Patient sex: M
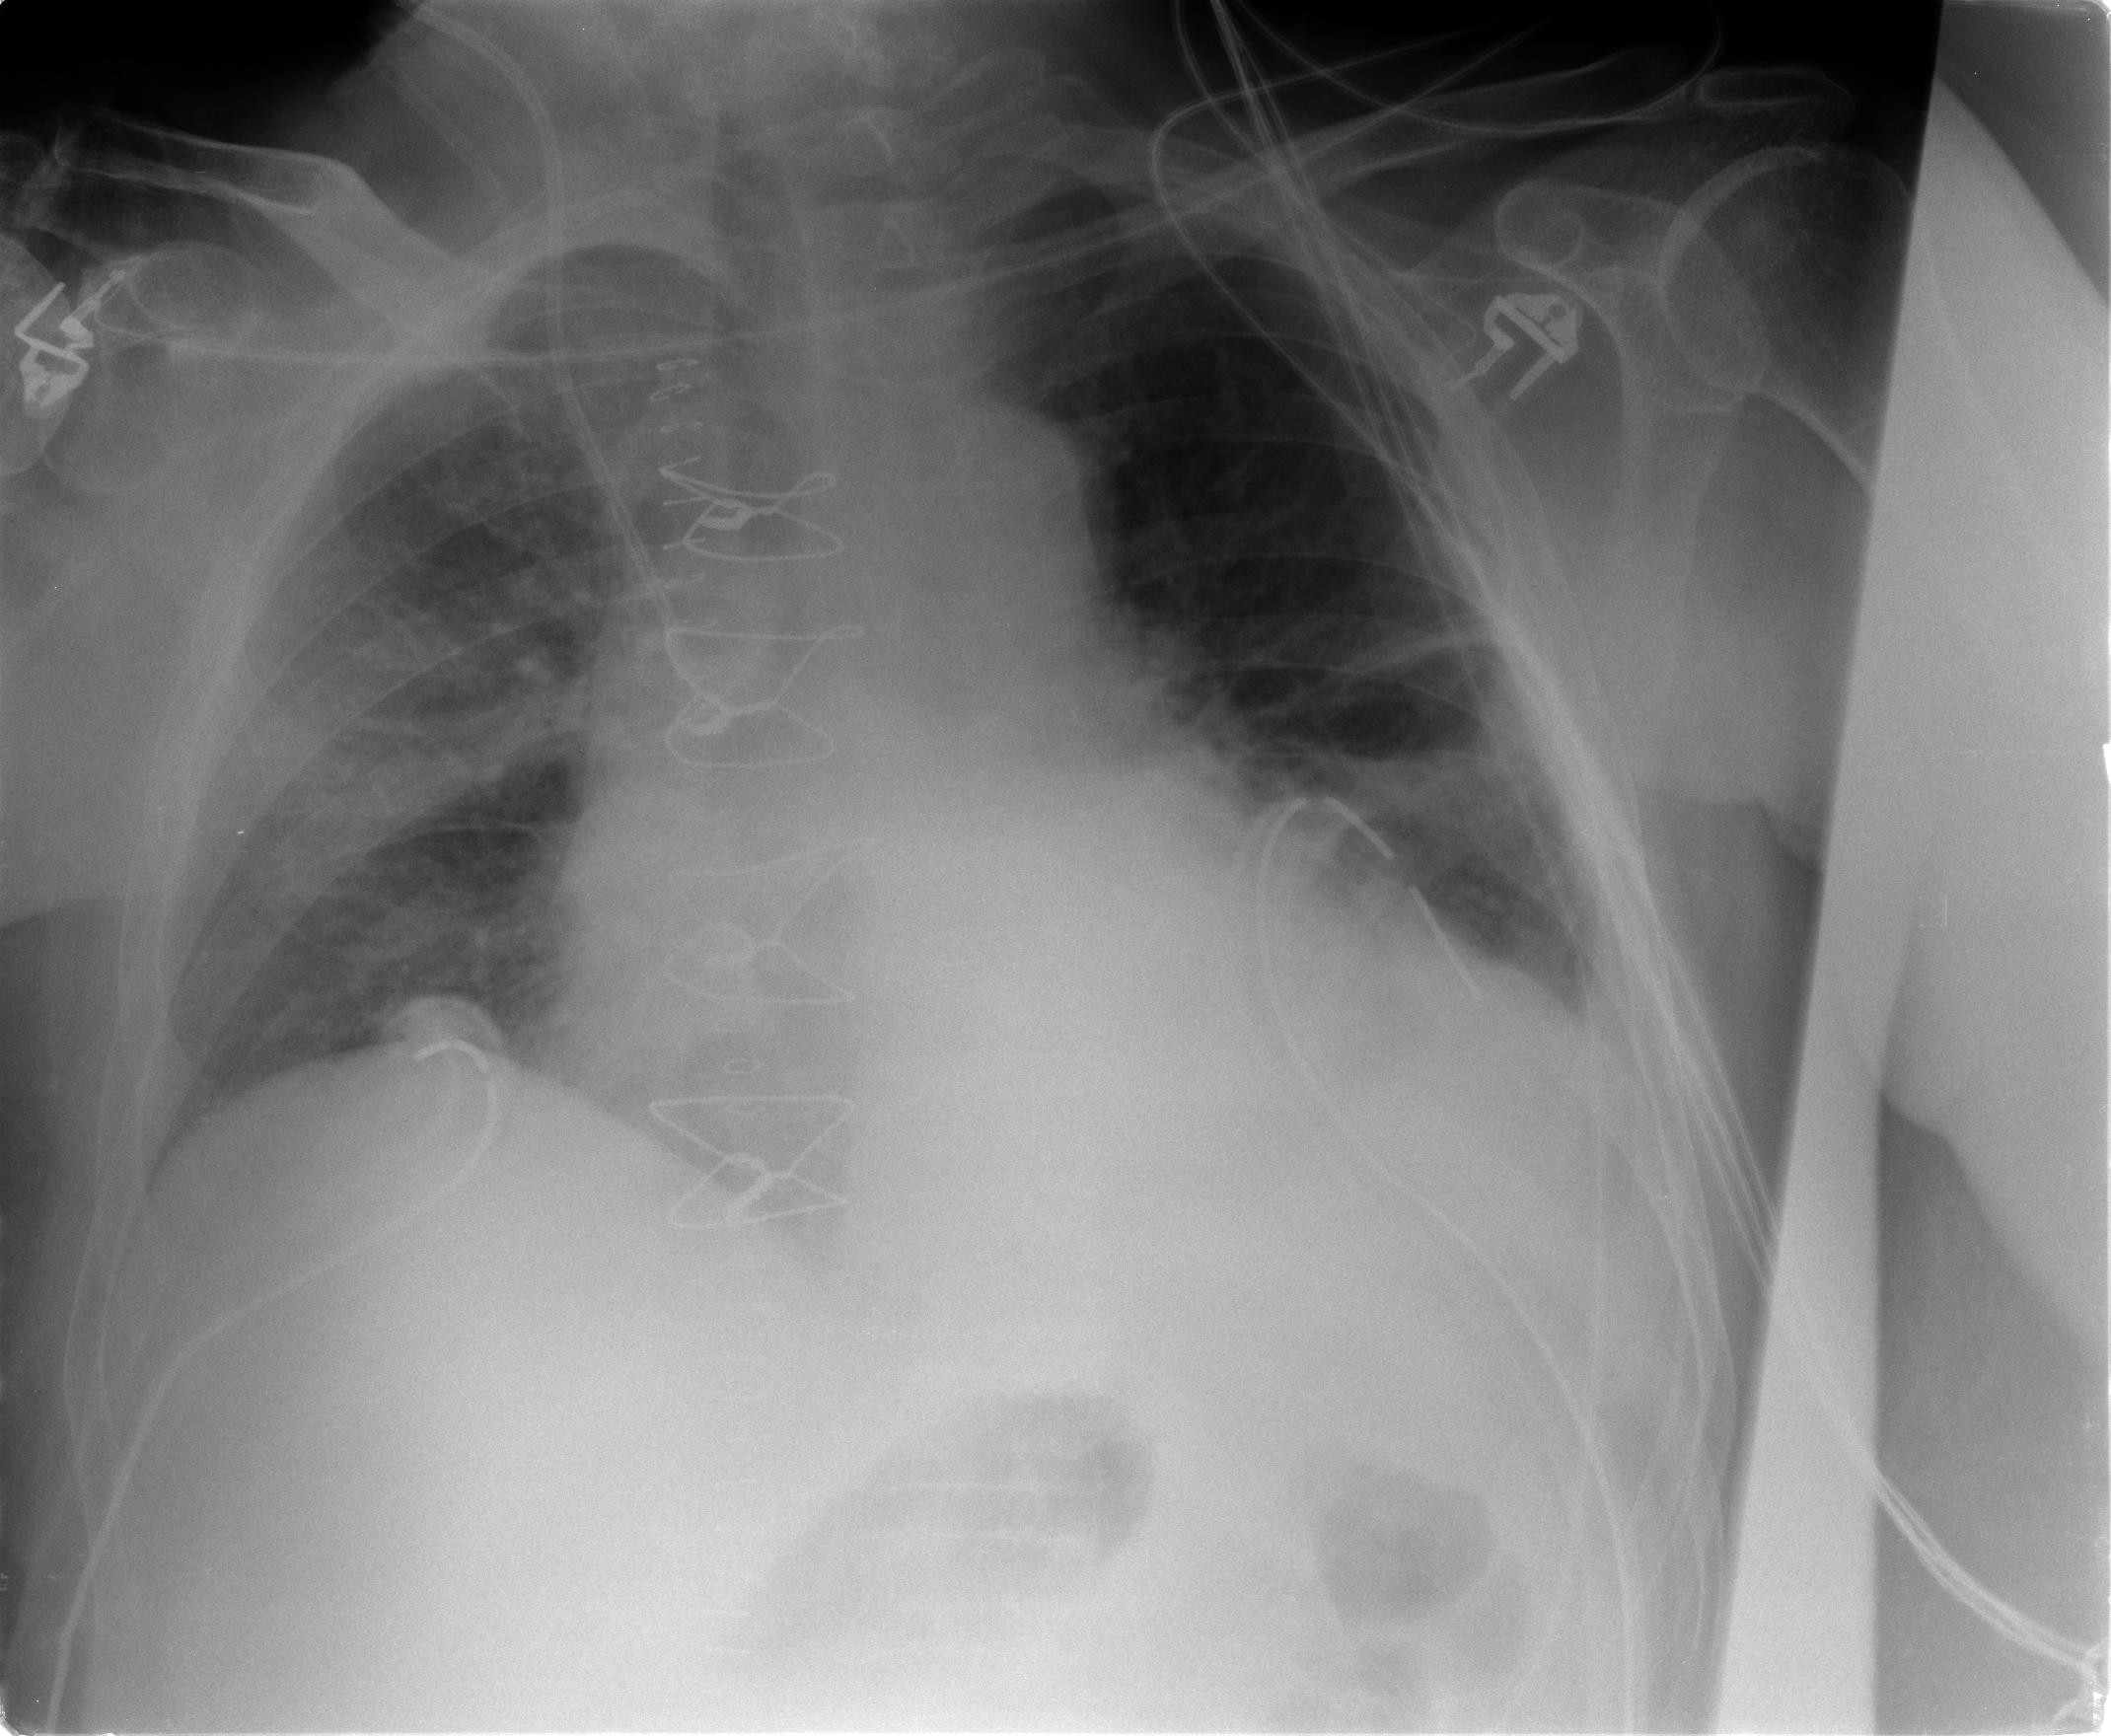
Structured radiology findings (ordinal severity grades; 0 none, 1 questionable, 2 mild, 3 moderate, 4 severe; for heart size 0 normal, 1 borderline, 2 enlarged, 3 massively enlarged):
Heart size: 3
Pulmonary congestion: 2
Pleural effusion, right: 0
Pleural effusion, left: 2
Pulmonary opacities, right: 2
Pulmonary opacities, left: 2
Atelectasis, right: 2
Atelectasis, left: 2